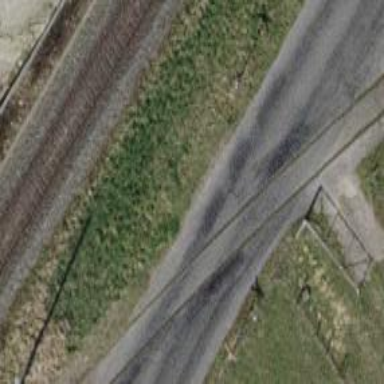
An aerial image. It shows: Railway level crossing.